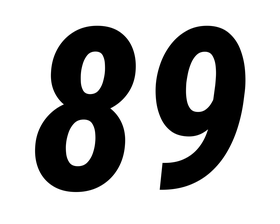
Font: Roboto-Italic_Condensed_Bold_Italic